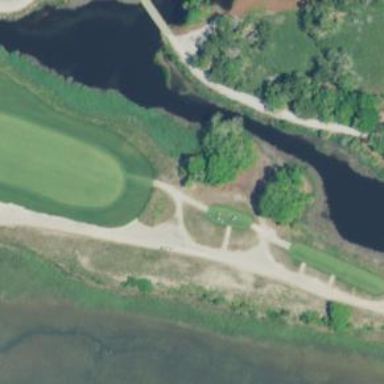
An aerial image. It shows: Path used for both walking and golf.